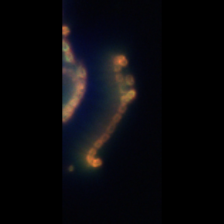
Taxon: Diatom_aggregate
Group: Diatoms